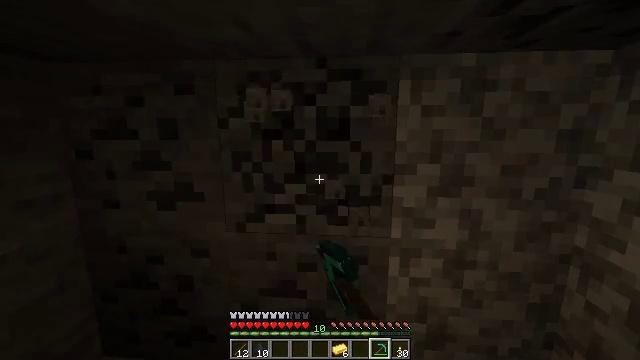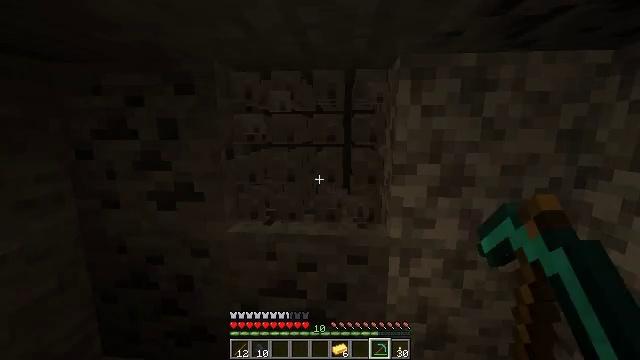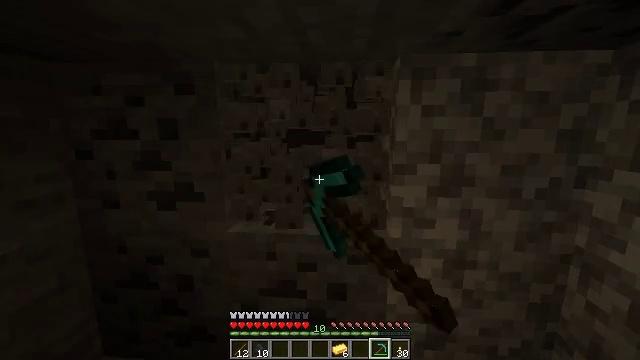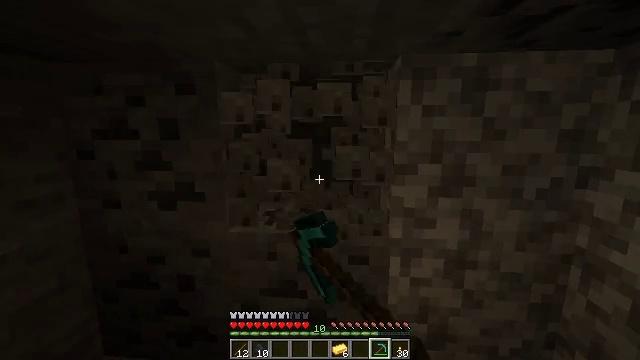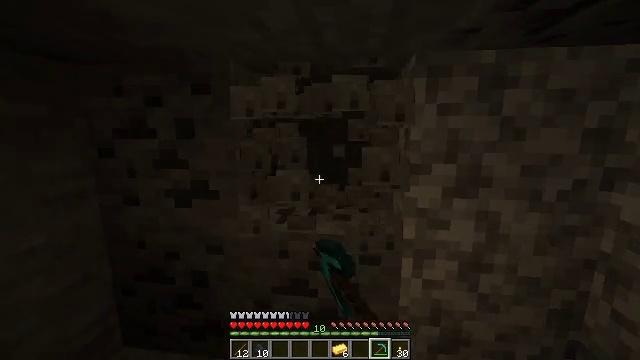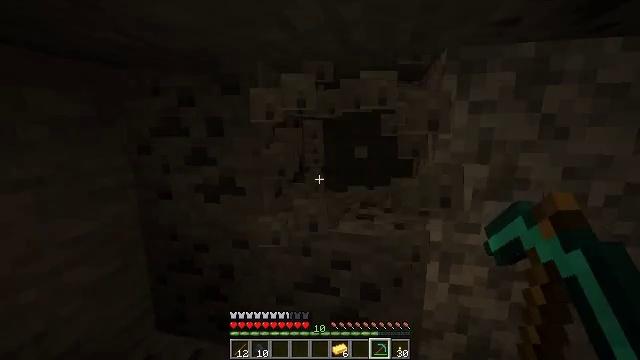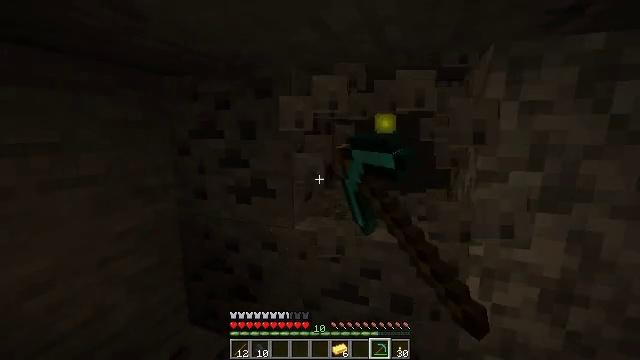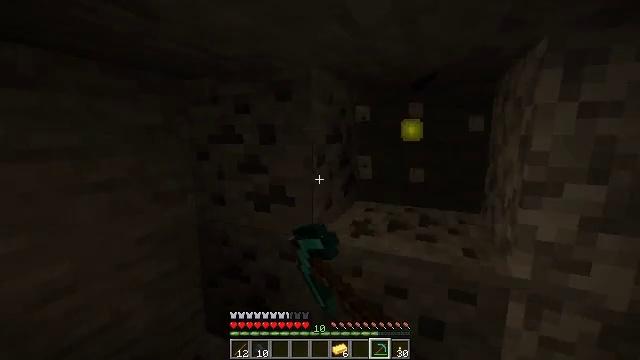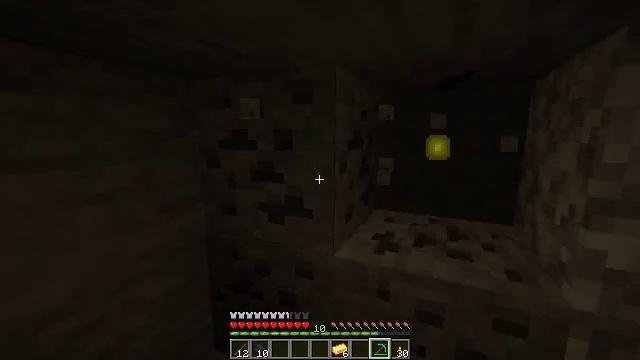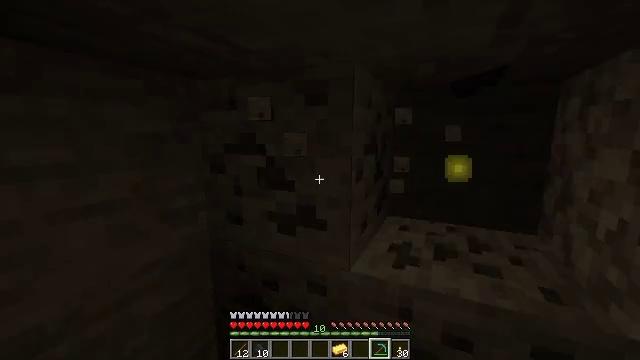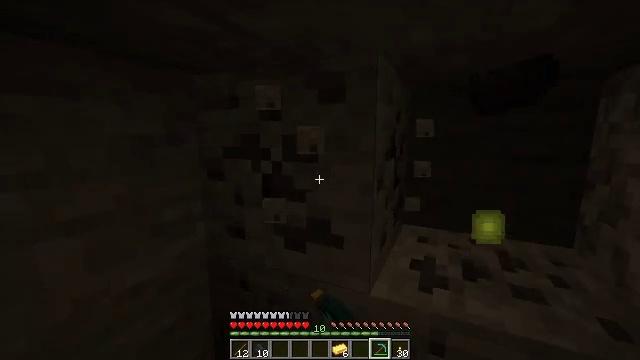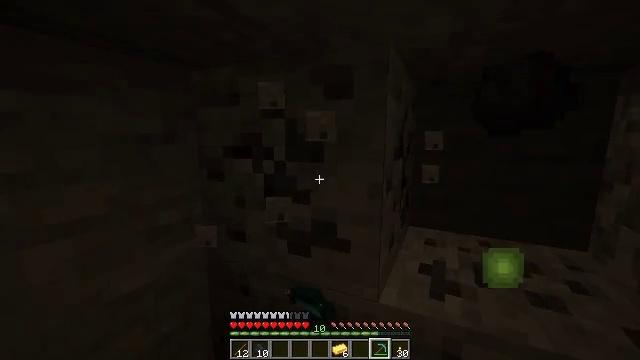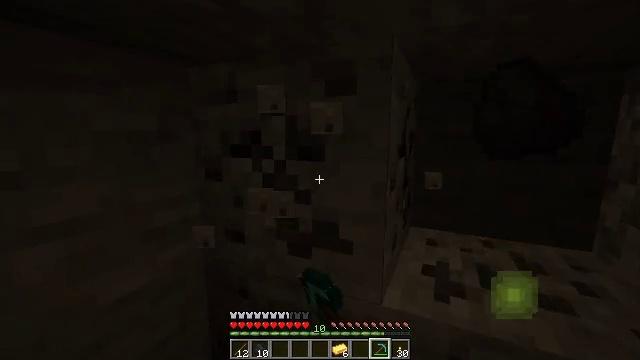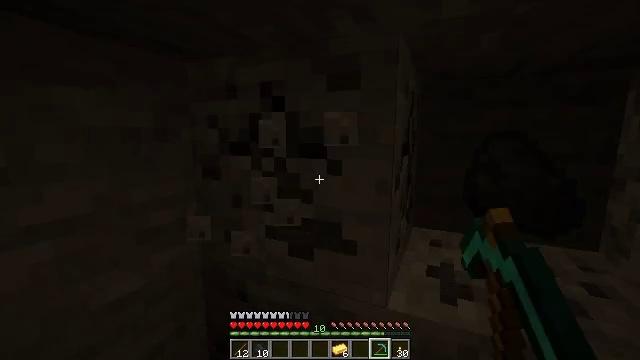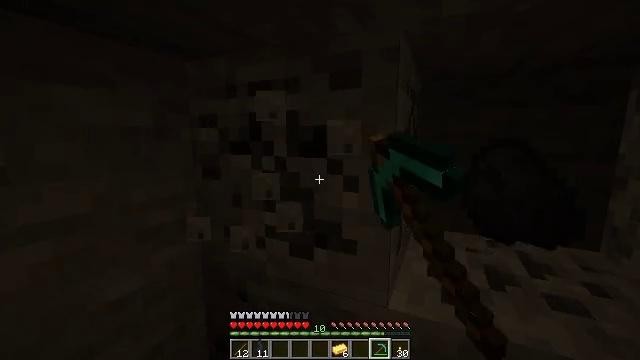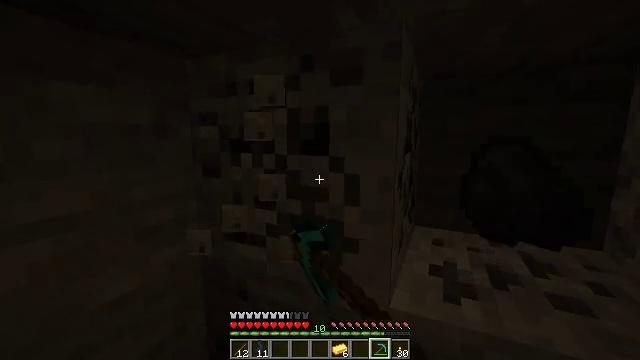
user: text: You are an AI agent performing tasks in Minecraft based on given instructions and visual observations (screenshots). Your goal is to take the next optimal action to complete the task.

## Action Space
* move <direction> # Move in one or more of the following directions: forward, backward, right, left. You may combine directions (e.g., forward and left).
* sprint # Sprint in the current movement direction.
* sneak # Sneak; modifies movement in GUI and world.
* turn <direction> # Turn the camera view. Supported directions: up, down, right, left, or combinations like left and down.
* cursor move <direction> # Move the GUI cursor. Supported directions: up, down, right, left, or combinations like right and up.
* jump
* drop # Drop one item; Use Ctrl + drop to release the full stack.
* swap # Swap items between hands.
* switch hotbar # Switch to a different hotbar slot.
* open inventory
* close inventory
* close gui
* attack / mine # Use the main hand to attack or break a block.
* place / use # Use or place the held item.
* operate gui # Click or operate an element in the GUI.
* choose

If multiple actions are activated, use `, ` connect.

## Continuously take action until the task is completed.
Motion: motion action
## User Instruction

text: Mine the coal ore underground.
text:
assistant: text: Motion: attack / mine
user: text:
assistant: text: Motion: attack / mine
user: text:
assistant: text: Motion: attack / mine
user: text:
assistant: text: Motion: turn left, attack / mine
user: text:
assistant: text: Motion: turn left, attack / mine
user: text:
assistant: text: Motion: move forward, turn left, attack / mine
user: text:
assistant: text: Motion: move forward and move left, turn left, attack / mine
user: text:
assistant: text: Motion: move forward and move left, turn left, attack / mine
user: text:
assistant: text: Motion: move forward, attack / mine
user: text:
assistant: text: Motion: attack / mine
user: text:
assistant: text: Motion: attack / mine
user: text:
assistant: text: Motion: attack / mine
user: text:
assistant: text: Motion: attack / mine
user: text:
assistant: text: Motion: attack / mine
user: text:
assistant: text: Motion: attack / mine
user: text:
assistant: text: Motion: attack / mine
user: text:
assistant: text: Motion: attack / mine
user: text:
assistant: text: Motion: attack / mine
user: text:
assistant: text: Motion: attack / mine
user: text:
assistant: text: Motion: attack / mine
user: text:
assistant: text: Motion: attack / mine
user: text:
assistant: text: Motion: attack / mine
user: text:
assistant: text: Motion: attack / mine
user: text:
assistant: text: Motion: turn down, attack / mine
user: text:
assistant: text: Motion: turn down, attack / mine
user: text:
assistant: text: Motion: turn down, attack / mine
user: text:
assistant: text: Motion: turn down, attack / mine
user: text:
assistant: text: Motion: turn down, attack / mine
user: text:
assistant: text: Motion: turn down, attack / mine
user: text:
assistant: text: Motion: attack / mine